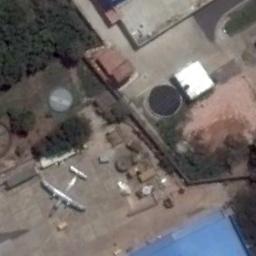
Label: airplane